Question: I want to have custom UILabel inside UIPickerView which is right aligned and with width = half of the screen width:

How to position everything with NSConstraints? I had some problems since UILabel was not attached to super view when I have a chance to modify it.
I managed to get it working but it is not done with NSConstraints and is probably wrong (I was able to set up frame if I embeded UILabel inside another view). Any suggestions how to do it properly?
'''
- (UIView *)pickerView:(UIPickerView *)pickerView viewForRow:(NSInteger)row forComponent:(NSInteger)component reusingView:(UIView *)view
{
CGFloat width = [UIScreen mainScreen].bounds.size.width;
UIView * newView = [[UIView alloc] init];
UILabel *lbl = [[UILabel alloc] initWithFrame:CGRectMake(0, 0.0f, width / 2 + 18, [pickerView rowSizeForComponent:component].height)];
lbl.text = [self.datasource objectAtIndex:row];
lbl.textAlignment = NSTextAlignmentRight;
lbl.font=[UIFont CPGeneralFontWithSize:22];
[newView addSubview:lbl];
return newView;
}
'''
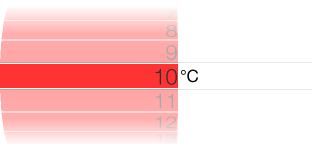
Answer: I don't think there's anything wrong with the way you're adding your label. The view returned by viewForRow:forComponent: is the same width as the picker view by default, so adding the label as a subview is the correct way to get the look you want. If you want to add the label using constraints, you can do it like this,
'''
- (UIView *)pickerView:(UIPickerView *)pickerView viewForRow:(NSInteger)row forComponent:(NSInteger)component reusingView:(UIView *)view {
UIView * newView = [[UIView alloc] init];
UILabel *lbl = [[UILabel alloc] init];
lbl.translatesAutoresizingMaskIntoConstraints = NO;
lbl.backgroundColor = [UIColor redColor];
lbl.text = self.datasource[row];
lbl.textAlignment = NSTextAlignmentRight;
lbl.font=[UIFont PGeneralFontWithSize:22];
[newView addSubview:lbl];
[newView addConstraint:[NSLayoutConstraint constraintWithItem:lbl attribute:NSLayoutAttributeLeft relatedBy:NSLayoutRelationEqual toItem:newView attribute:NSLayoutAttributeLeft multiplier:1 constant:0]];
[newView addConstraint:[NSLayoutConstraint constraintWithItem:lbl attribute:NSLayoutAttributeWidth relatedBy:NSLayoutRelationEqual toItem:newView attribute:NSLayoutAttributeWidth multiplier:0.5 constant:0]];
[newView addConstraints:[NSLayoutConstraint constraintsWithVisualFormat:@"V:|[lbl]|" options:0 metrics:nil views:@{@"lbl":lbl}]];
return newView;
}
'''